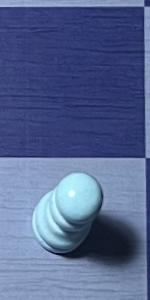
Label: Pawn_White